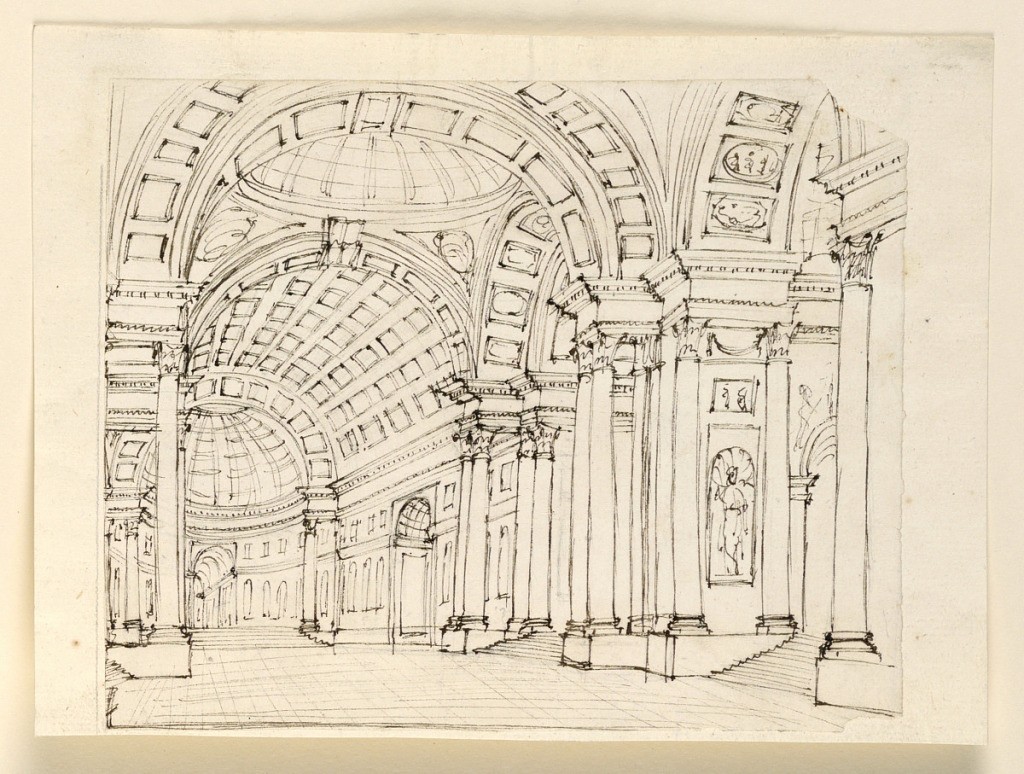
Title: Stage Design, Palace Interior
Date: early 19th century
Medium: Pen and brown ink, brush and gray ink wash on paper
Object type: Drawing
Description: Horizontal rectangle. Principal nave of temple with stairs leading into aisles at the sides, richly decorated arch and dome ceilings.